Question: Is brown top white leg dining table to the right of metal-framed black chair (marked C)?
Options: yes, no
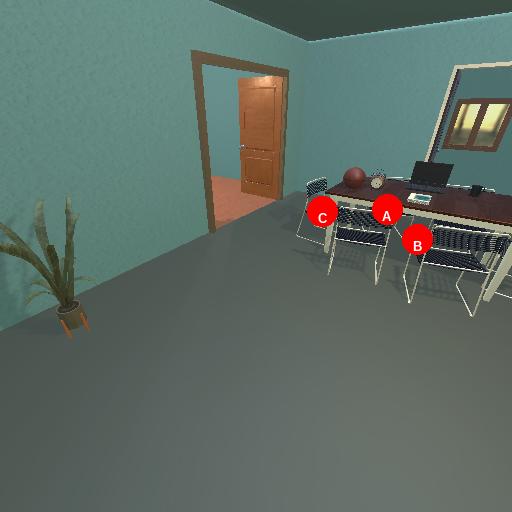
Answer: yes